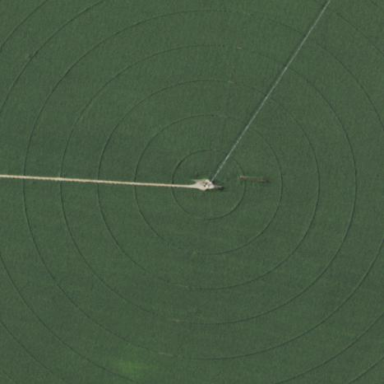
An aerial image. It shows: Farmland with pivot irrigation system.